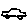
Label: car